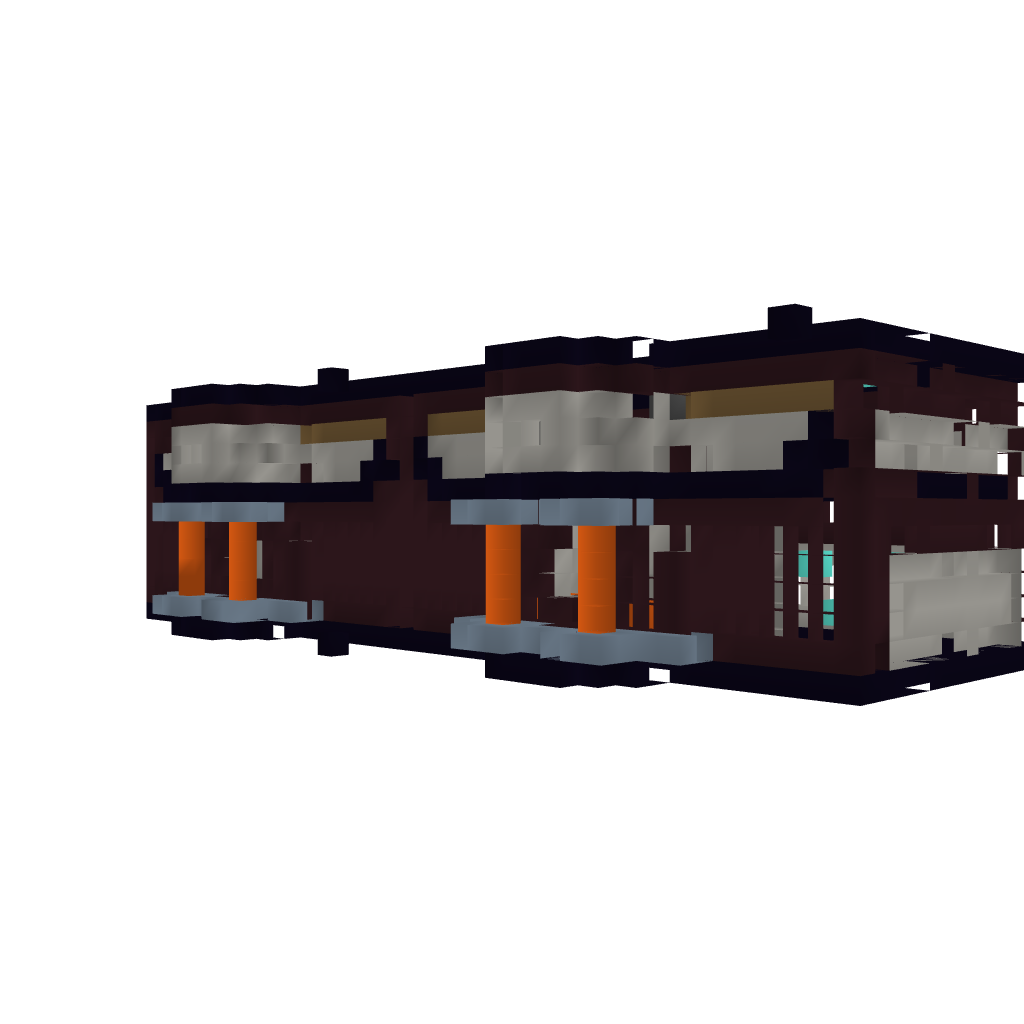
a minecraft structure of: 2 Story stackable mansion